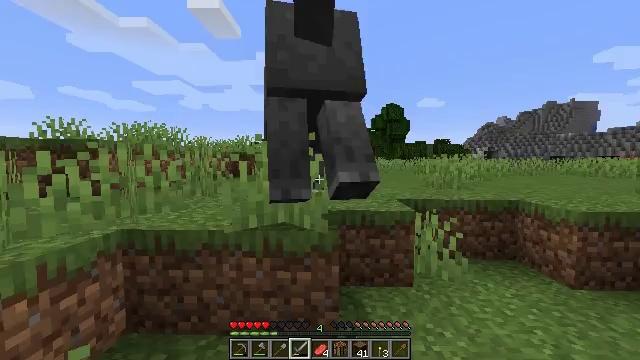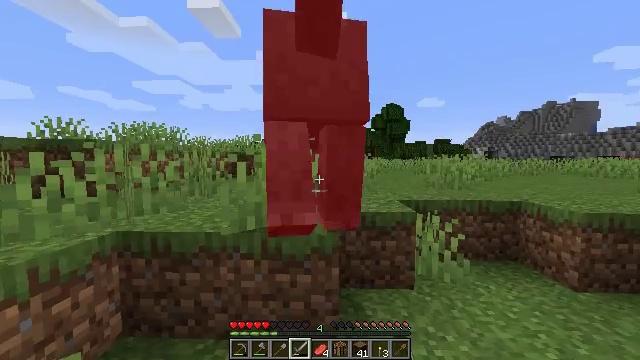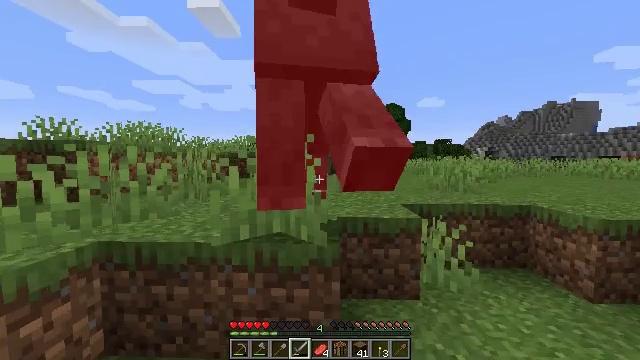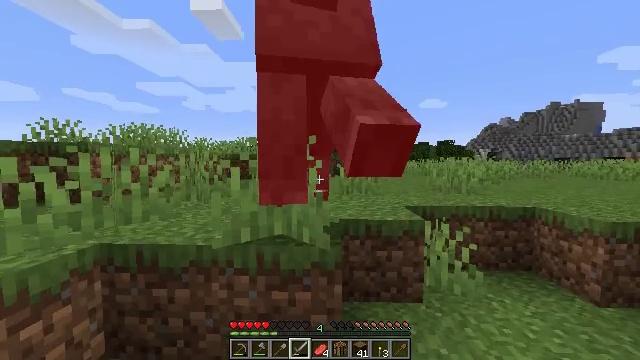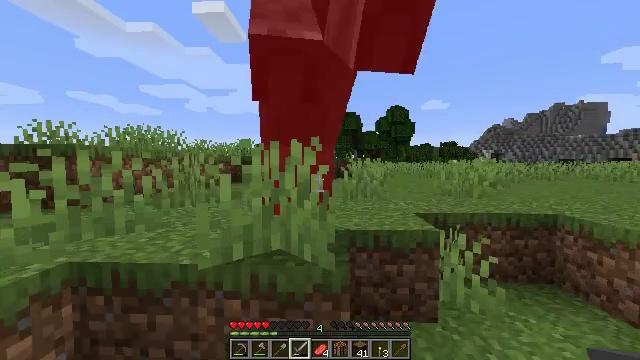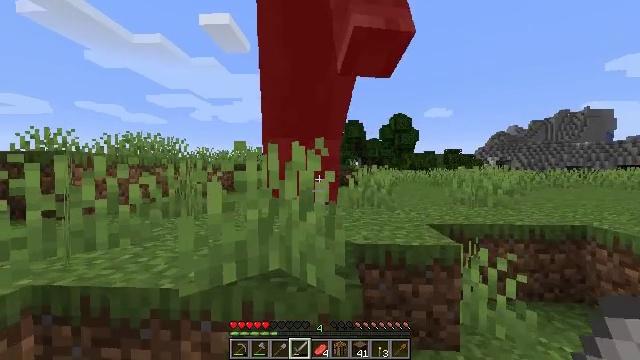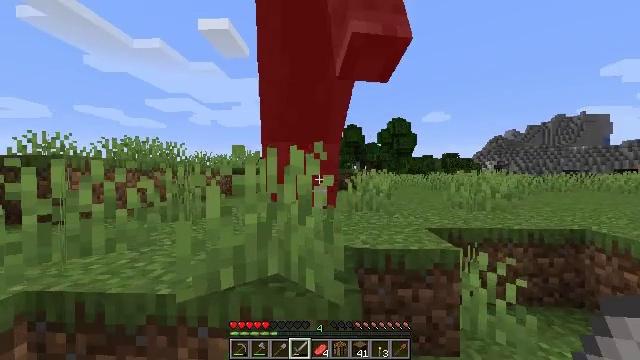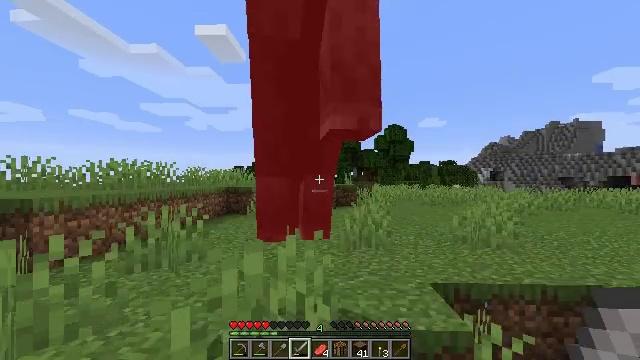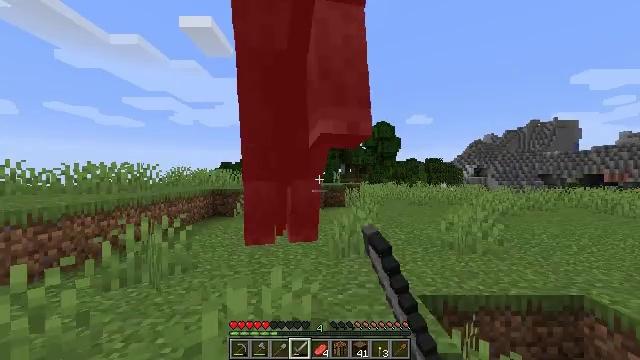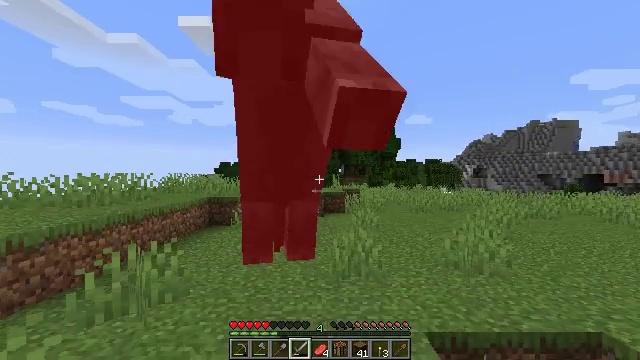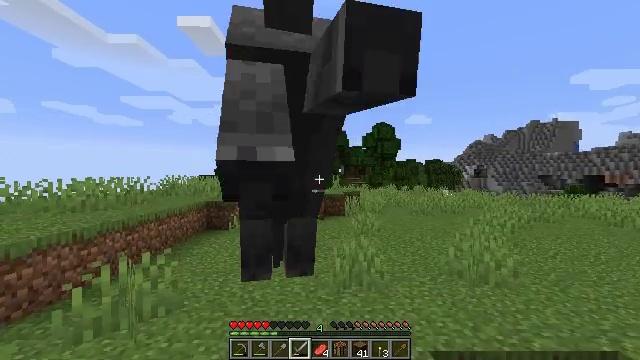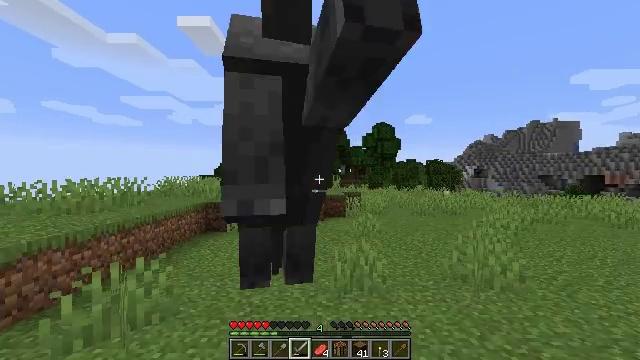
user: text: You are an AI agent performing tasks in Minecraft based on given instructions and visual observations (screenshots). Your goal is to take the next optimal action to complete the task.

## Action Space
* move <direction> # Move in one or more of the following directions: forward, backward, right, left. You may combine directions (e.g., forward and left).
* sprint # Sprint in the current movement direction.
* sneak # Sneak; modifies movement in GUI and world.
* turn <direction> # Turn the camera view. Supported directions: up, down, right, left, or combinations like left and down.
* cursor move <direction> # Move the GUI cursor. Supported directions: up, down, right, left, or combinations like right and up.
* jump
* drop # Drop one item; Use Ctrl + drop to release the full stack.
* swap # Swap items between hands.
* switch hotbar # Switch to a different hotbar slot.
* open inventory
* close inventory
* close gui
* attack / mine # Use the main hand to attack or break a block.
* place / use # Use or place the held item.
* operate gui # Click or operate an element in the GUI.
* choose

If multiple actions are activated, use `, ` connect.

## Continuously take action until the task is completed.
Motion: motion action
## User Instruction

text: Kill mobs.
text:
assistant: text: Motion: move forward
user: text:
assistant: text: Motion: move forward
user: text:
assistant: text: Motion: move forward
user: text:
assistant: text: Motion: move forward
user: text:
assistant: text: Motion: move forward, turn up
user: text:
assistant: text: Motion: move forward, jump
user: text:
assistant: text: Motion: move forward, attack / mine, jump
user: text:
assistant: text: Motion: move forward, turn right, attack / mine, jump
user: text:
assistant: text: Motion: move forward, attack / mine
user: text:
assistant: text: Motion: move forward, attack / mine
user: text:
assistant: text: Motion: move forward
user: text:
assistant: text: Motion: attack / mine